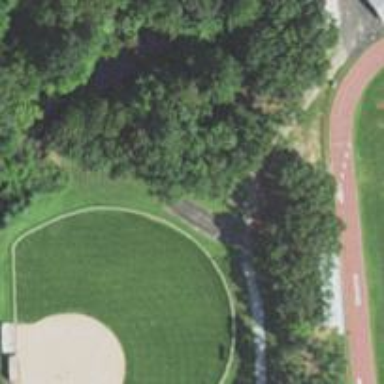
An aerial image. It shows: Baseball pitch for leisure and sports activities.